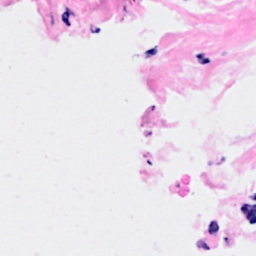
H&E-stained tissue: Breast